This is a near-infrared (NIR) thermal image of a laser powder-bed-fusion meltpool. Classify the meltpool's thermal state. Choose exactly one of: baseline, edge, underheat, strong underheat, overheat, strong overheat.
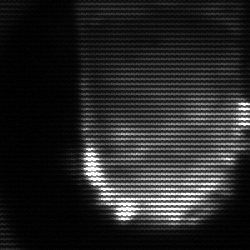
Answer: baseline